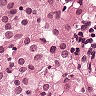
Metastatic tissue present: yes